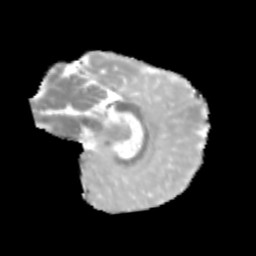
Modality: MD
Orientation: sagittal
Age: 9
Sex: male
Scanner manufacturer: siemens
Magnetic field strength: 3 T
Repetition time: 3.8 s
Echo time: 0.07 s